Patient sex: M
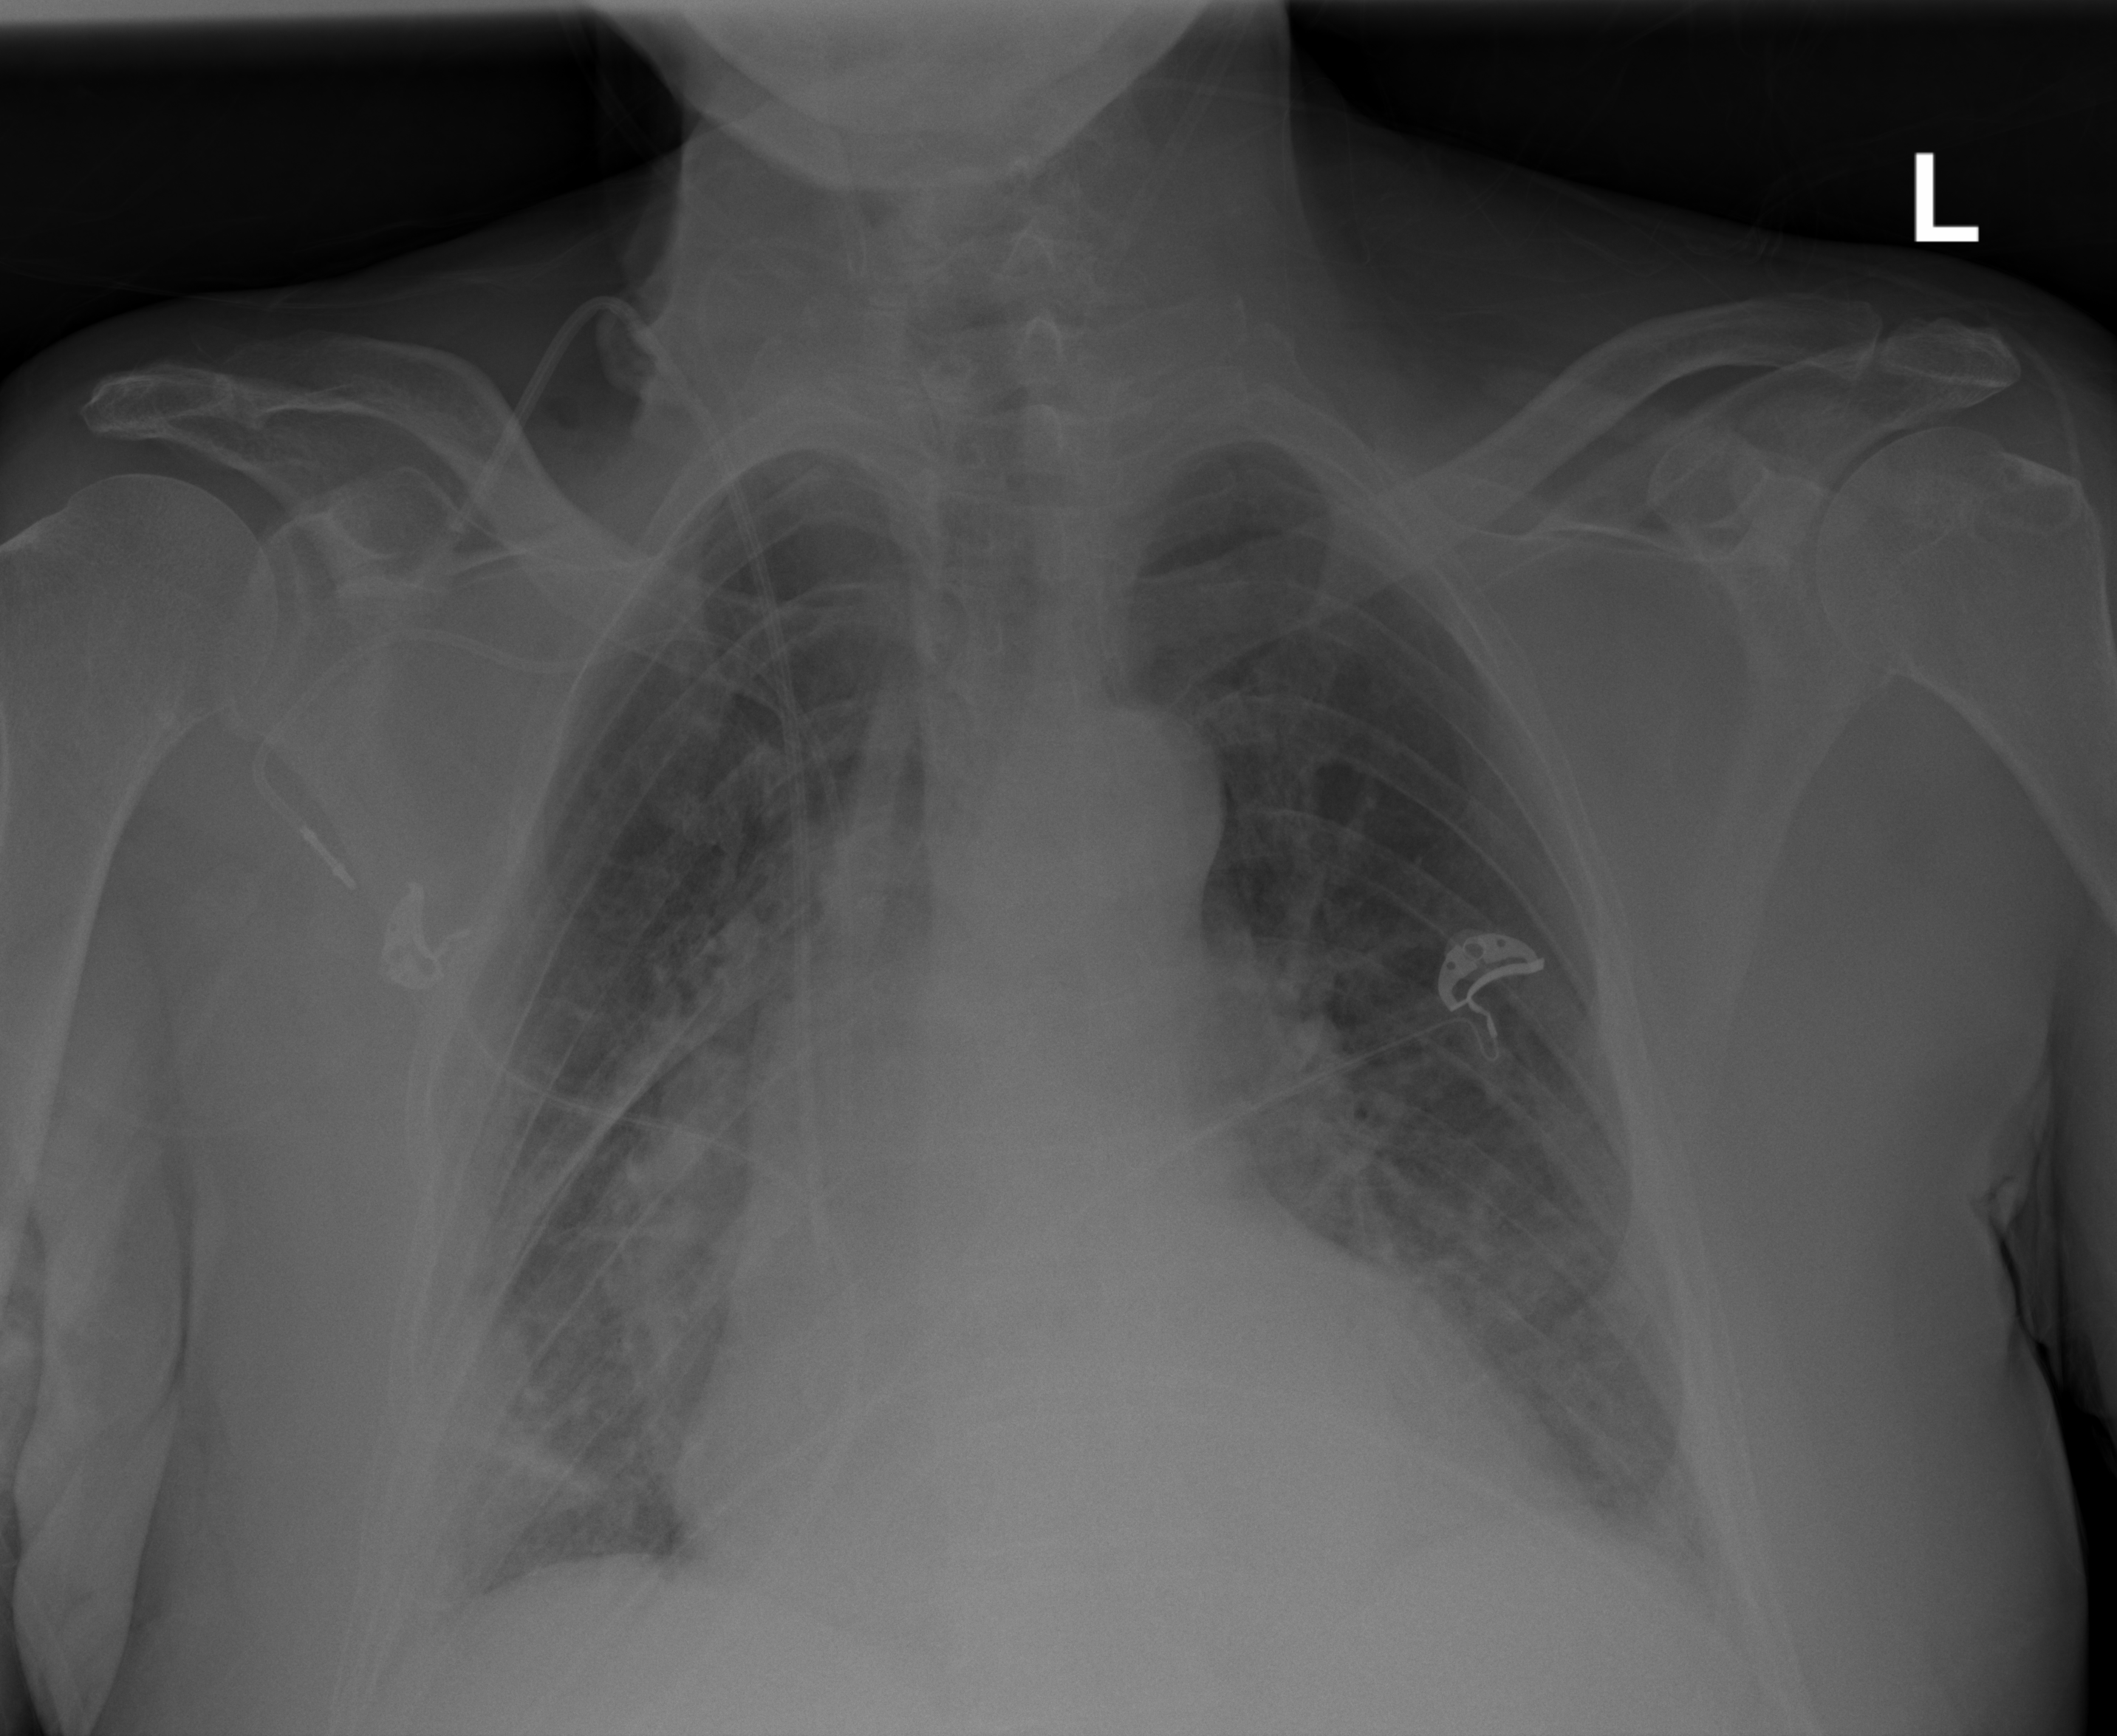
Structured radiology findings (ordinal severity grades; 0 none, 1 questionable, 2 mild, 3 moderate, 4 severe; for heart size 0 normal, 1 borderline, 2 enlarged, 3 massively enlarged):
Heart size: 2
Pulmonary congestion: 2
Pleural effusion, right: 1
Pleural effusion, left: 2
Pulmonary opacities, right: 2
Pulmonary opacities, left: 0
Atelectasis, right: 3
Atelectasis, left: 2